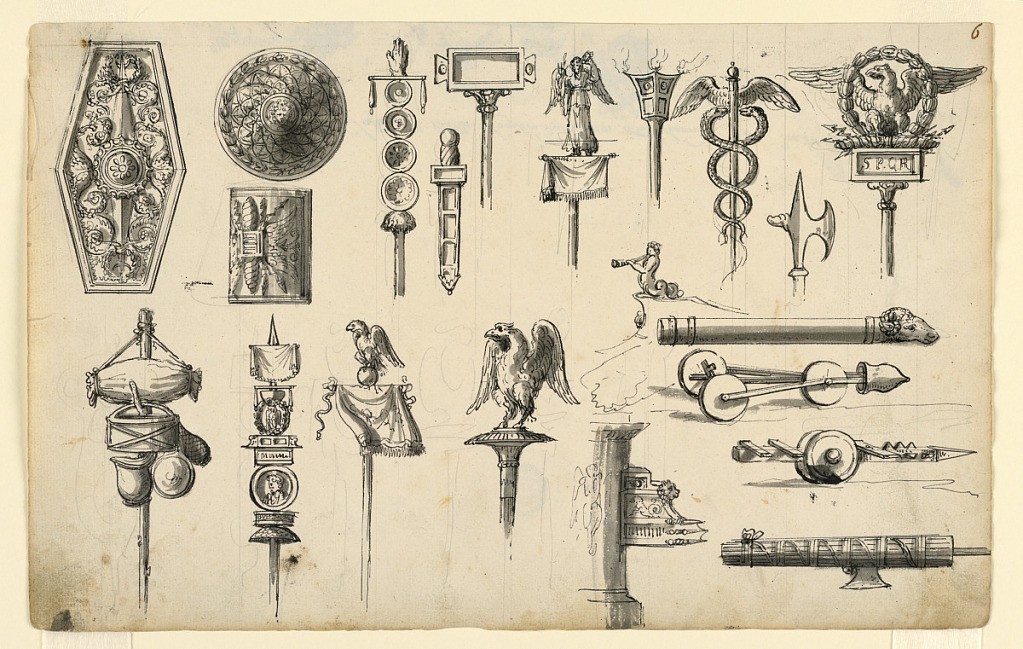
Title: Designs for Roman Arms and Other Classical Motifs
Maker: Romolo Achille Liverani, Italian, 1809 - 1872
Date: ca. 1840
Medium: Pen and black ink, brush and bistre wash, gray watercolor, graphite on paper
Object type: Drawing
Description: Horizontal rectangle. Upper row: three shields, four legionary signs, a sword, a caduceus, a torch, a halberd. Lower row: four legionary signs, a rostral column, a gallery, fasces, two siege machines, a ram's head. Verso: some brush sketching of plants.